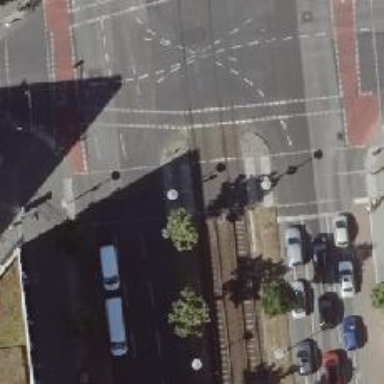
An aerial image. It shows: Traffic island located on footway.